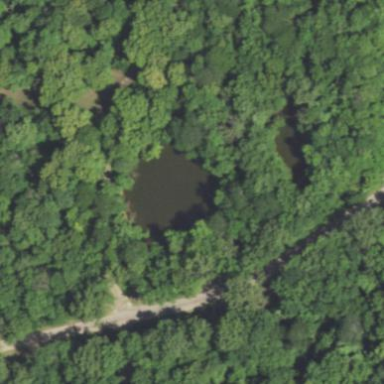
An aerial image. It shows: Serene pond surrounded by nature.